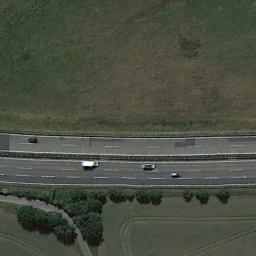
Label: freeway